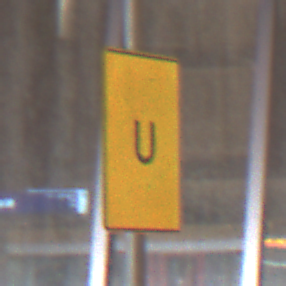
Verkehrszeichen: AnkuendigungOderFortsetzungUmleitungOhnePfeilsymbol
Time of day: NotSpecified
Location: Indoor (Urban)
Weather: NotSpecified
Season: NotSpecified
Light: Artificial